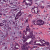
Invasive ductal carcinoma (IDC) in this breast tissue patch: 1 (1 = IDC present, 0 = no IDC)